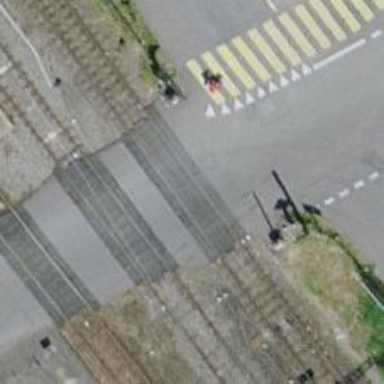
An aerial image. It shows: Level crossing with double half barrier.